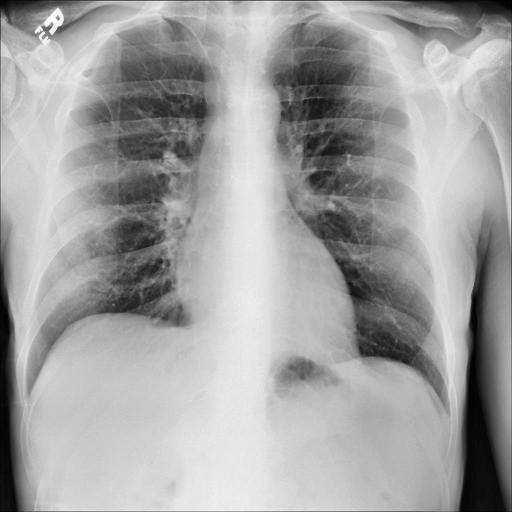
Finding: NORMAL